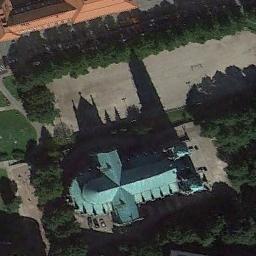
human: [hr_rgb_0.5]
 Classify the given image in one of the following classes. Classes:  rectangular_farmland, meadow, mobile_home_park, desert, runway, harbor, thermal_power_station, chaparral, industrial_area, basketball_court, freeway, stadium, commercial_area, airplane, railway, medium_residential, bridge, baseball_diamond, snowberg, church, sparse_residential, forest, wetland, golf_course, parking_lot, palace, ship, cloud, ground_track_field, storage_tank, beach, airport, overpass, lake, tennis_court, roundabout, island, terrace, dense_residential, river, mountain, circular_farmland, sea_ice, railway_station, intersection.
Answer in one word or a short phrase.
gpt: church